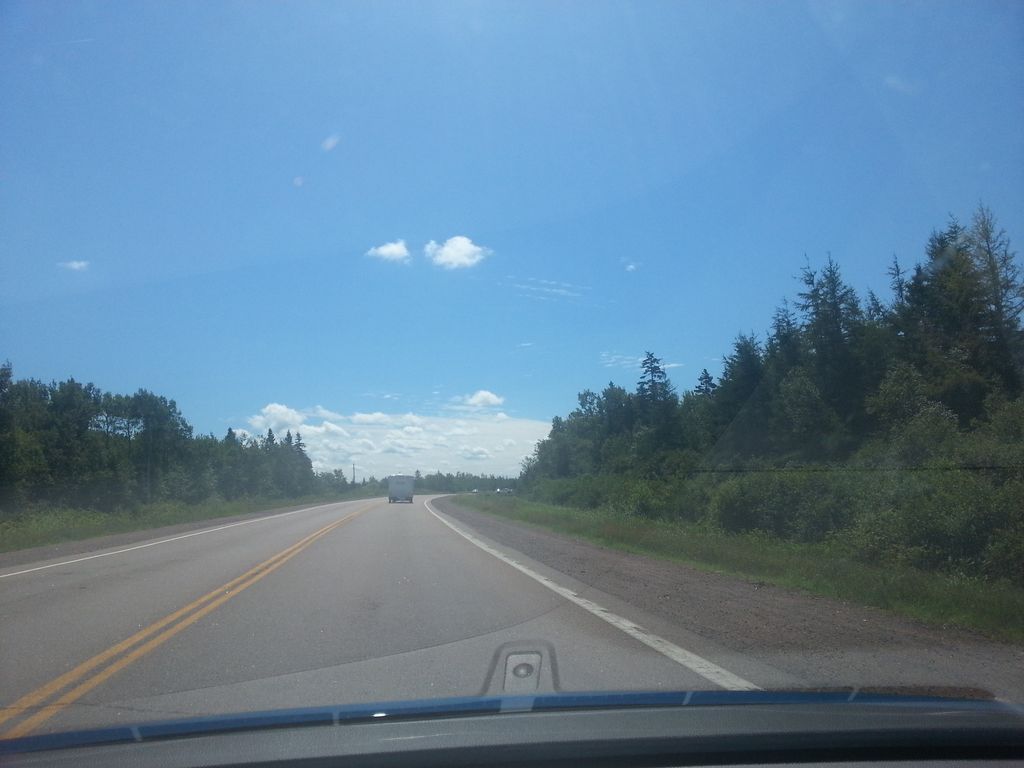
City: charlottetown